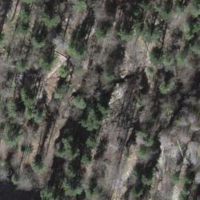
EUNIS habitat code: 44
Species observed at this site:
Sambucus racemosa